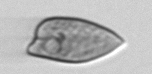
Label: Prorocentrum_dentatum